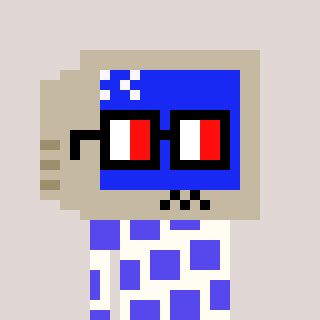
a pixel art character with square glasses with black frames and red eyes, a old monitor-shaped head and a grayscale-colored body on a warm background